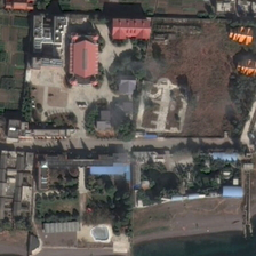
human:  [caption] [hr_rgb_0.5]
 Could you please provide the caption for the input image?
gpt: The resort is built in the riverside bank

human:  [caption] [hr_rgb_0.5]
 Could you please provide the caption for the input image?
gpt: this resort with two red buildings in it next to bare land and blocks of farmland .

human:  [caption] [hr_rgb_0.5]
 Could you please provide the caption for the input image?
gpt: The resort is built on the Bank of the river.

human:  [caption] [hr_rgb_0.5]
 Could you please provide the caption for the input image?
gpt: The resort was built along the shore.

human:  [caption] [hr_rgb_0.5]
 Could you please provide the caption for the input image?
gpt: The resort was built along the coastline.